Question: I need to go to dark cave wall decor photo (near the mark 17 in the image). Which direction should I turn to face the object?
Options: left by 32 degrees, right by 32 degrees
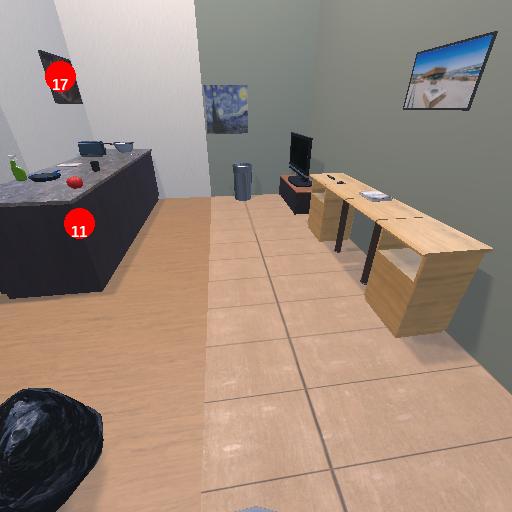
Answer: left by 32 degrees